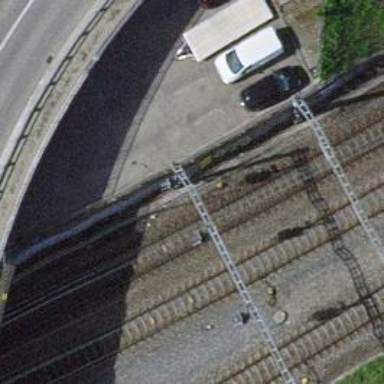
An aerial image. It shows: Railway signal.